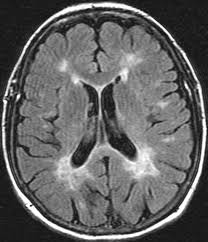
Label: notumor